Interaction volume radius: 5 \u00c5
Interaction volume height: 30 \u00c5
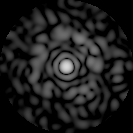
Disorder parameter: 0.8452